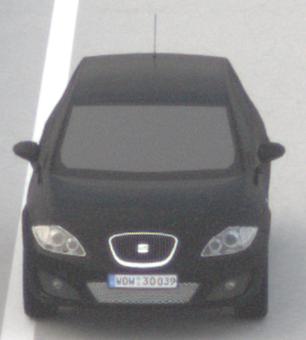
Make: SEAT
Model: Leon 1.4
Detailed model: Leon (1P)
Model produced from: 2009/04
Model produced until: 2010/08
Doors: 5
Color: black
Road condition: dry road
Daytime: morning or afternoon
Contrast: low contrast